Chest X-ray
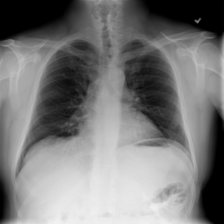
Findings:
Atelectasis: negative
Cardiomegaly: negative
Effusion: negative
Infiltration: negative
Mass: negative
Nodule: negative
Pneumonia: negative
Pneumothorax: negative
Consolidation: negative
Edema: negative
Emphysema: negative
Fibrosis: negative
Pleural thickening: negative
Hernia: negative